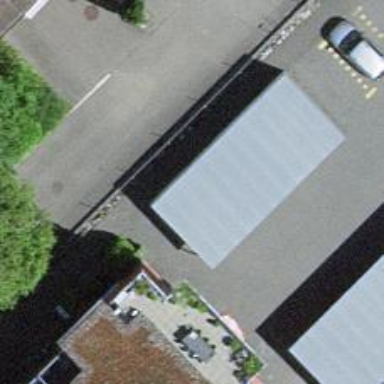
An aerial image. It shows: View of roof of building.